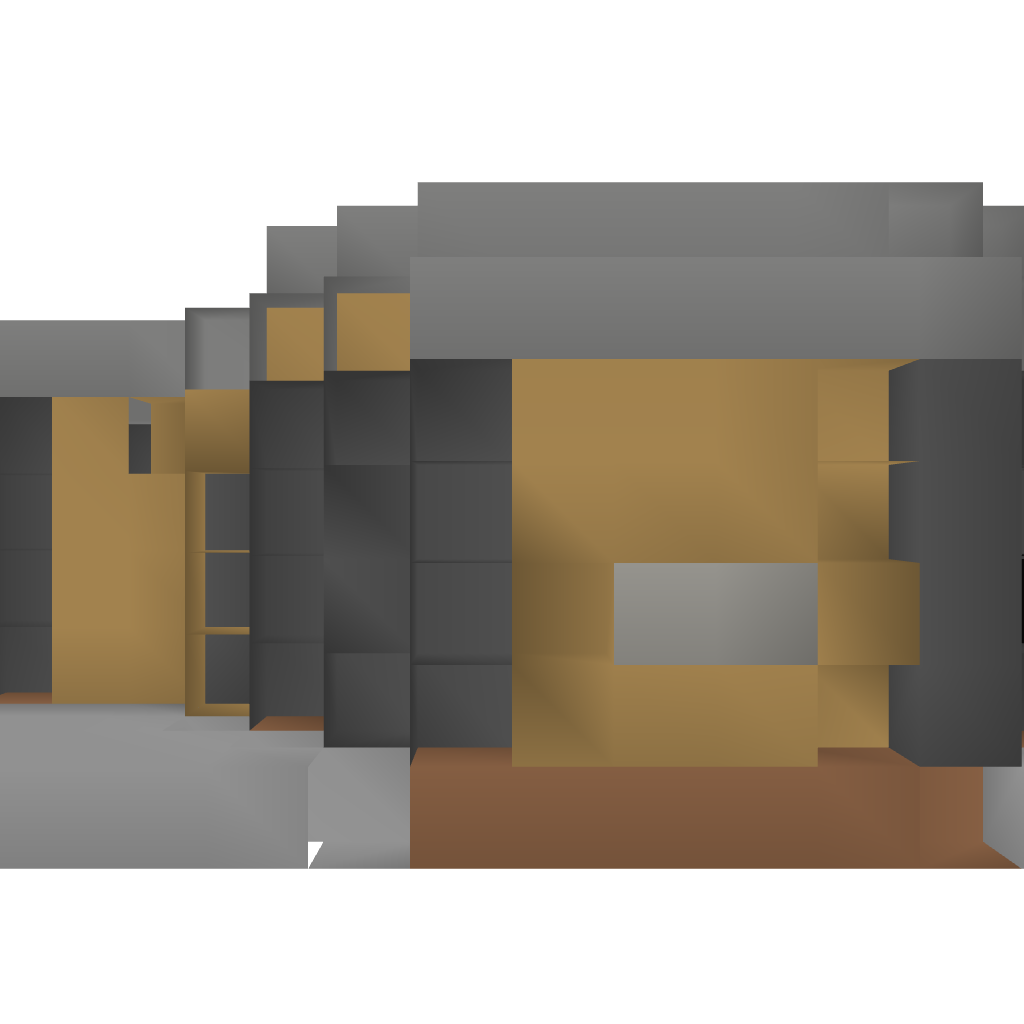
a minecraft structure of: Good House